Field crop: maize
Growth stage: 2
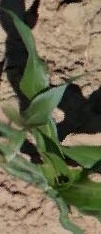
Species: maize